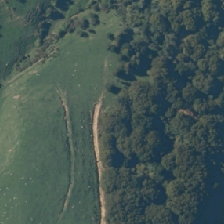
Land cover: indigenous_forest